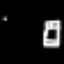
Label: bed